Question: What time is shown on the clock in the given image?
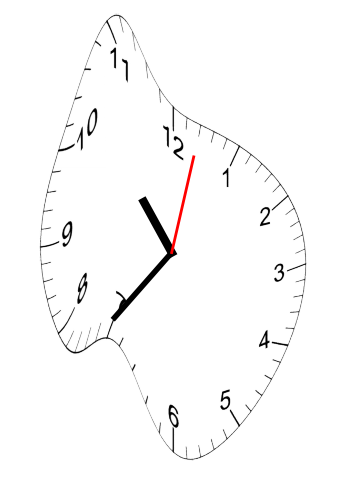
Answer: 10:36:02